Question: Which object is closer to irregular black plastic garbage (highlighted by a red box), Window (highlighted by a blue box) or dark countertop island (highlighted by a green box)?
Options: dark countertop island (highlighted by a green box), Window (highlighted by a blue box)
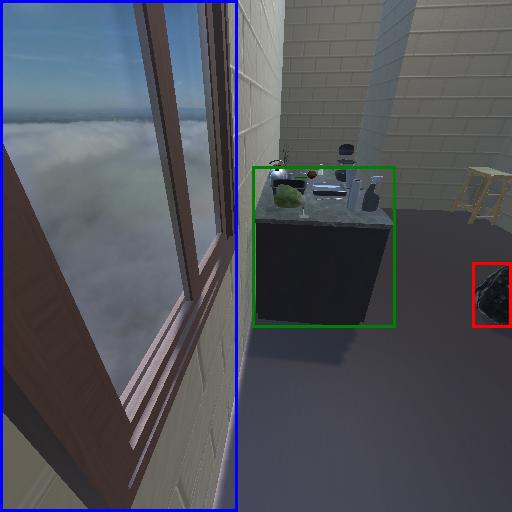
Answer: dark countertop island (highlighted by a green box)